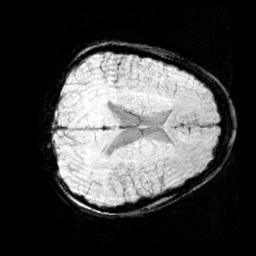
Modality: minIP
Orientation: axial
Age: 10
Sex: male
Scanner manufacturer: siemens
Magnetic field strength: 3 T
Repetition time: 0.027 s
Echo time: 0.02 s